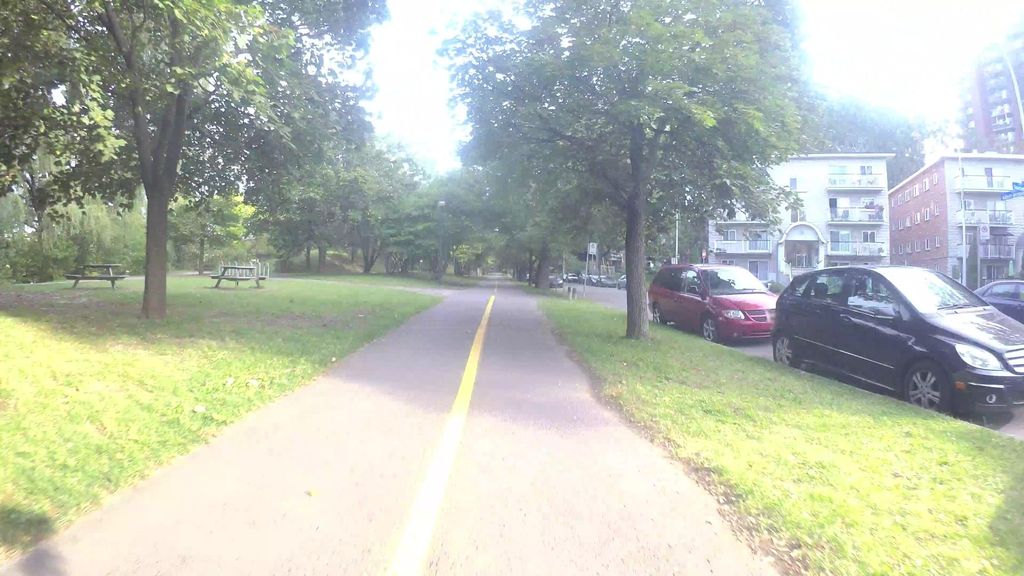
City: montreal